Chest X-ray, PA view. Patient: 45 years old, sex M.
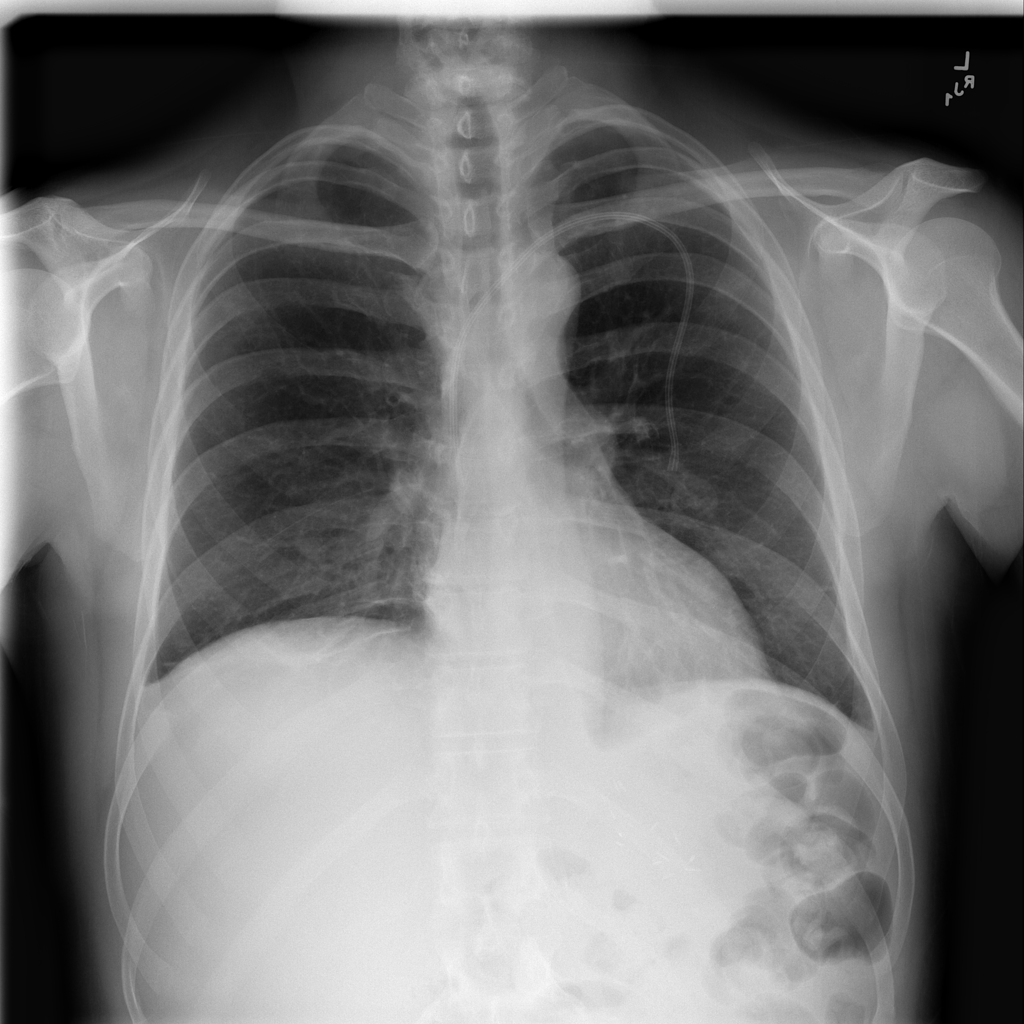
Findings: No Finding